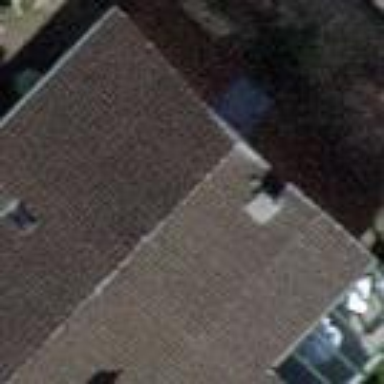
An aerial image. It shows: Semidetached house with gabled roof.